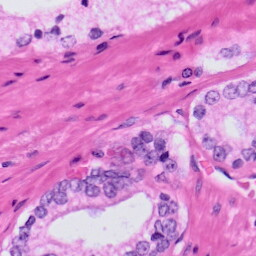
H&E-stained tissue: Prostate